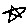
Label: star